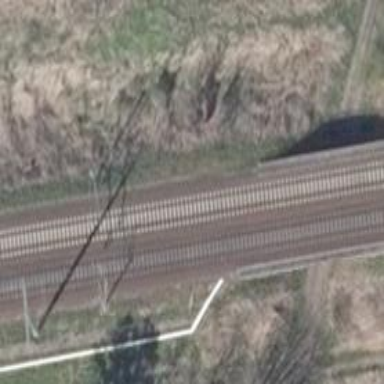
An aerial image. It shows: Railway track with contact lines for electrification.